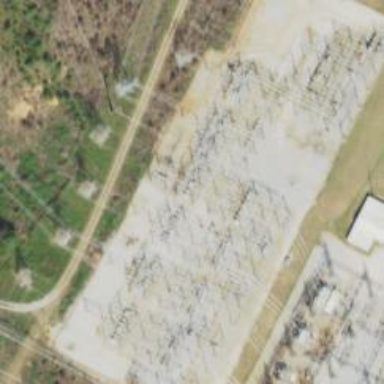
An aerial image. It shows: Switch used for power control.